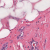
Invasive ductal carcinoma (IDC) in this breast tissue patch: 0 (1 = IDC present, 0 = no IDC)